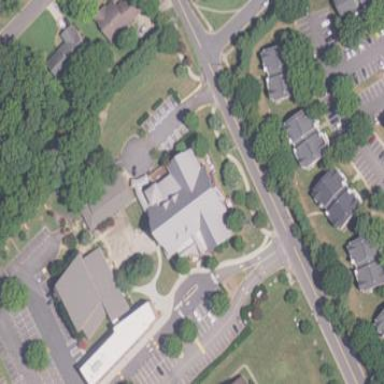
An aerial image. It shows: Building that serves as place of worship.